Contrast-enhanced CT slice 56 of 67
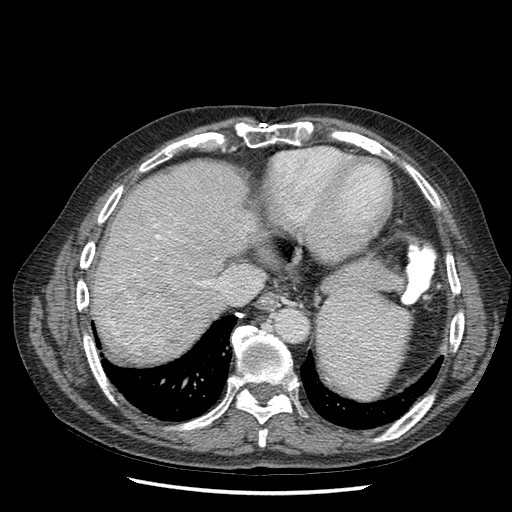
Segmented voxel counts for this case:
Liver: 1361178 voxels
Tumor mass: 54407 voxels
Portal vein: 7113 voxels
Abdominal aorta: 4691 voxels